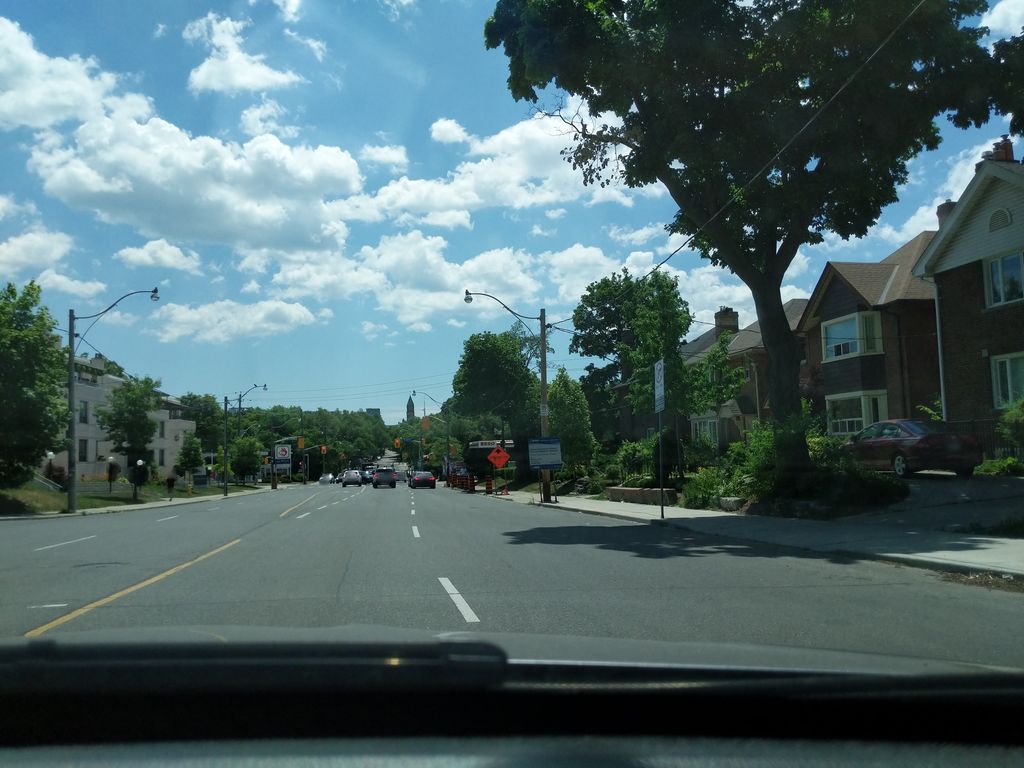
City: toronto